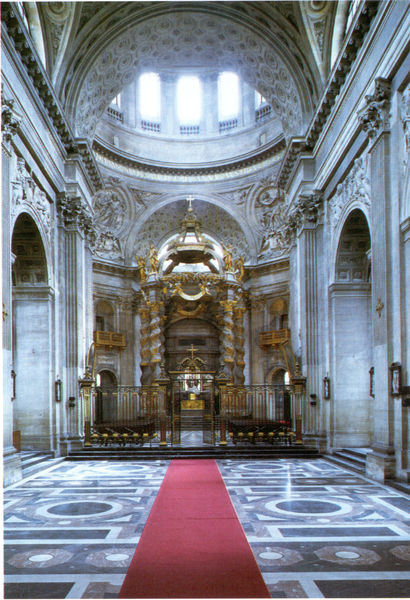
Titel: Val-de-Grâce (Langhaus und Kuppel)
Künstler: François Mansart
Standort: Paris
Institution: Val-de-Grâce
Schlagwörter: blau, schatten, weiß, fenster, grau, laterne, licht, marmor, pfeiler, raum, säule, säulen, gebäude, rot, zaun, muster, teppich, architektur, barock, sockel, stein, innenraum, gitter, kirche, sonne, boden, gold, decke, klassizismus, krone, balkon, relief, farbig, bogen, fußboden, pilaster, figuren, rundbogen, kuppel, fliessen, treppe, dekor, ornamente, verzierung, stuck, biden, läufer, stufen, balkone, foto, fotografie, photographie, bögen, gewölbe, kreuz, torbogen, fliesen, flur, mosaik, altar, architrav, arkaden, hauptschiff, hochaltar, kapitelle, langhaus, kapitell, intarsien, photo, fries, sims, schranke, gesims, mittelschiff, farbfoto, kircheninneres, obergaden, obergarden, querhaus, apsis, chor, kapelle, baldachin, kassetten, kassettendecke, altra, ornamentik, reliefs, bau, absperrung, kaskaden, tonne, basilika, gebälk, basilica, säulengang, korintisch, sankt peter, tonnengewölbe, apsiden, kapellen, seitenschiffe, vierung, chorumgang, tambour, kassetendecke, pendentif, tabernakel, medaillons, ziborium, katholisch, roter teppich, steinfußboden, hochschiffwand, blaustich, marmorfussboden, teppich rot, stuckdekor, gedrehte säulen, salomonisch, gedrehte säule, kompositkapitell, altarschranke, licht fenster, kannelierte pilaster, barockaltar, +muster, vierun, kassettenwände